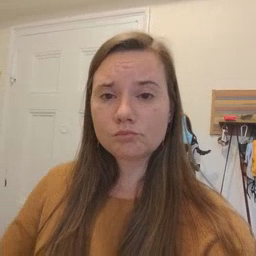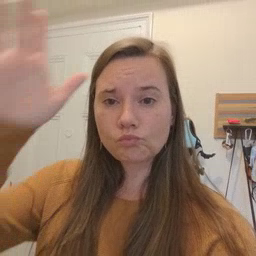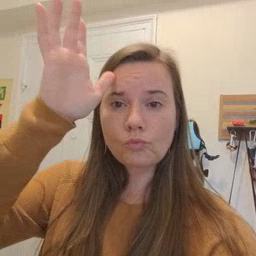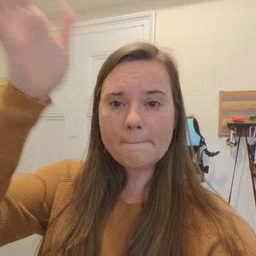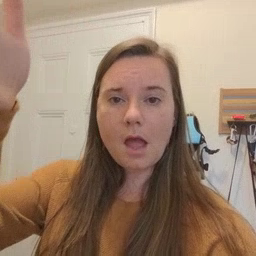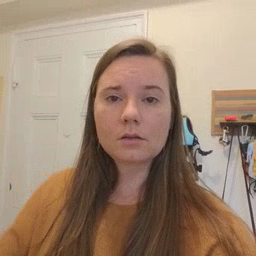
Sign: grandpa